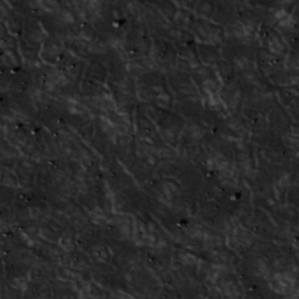
Label: non_frost